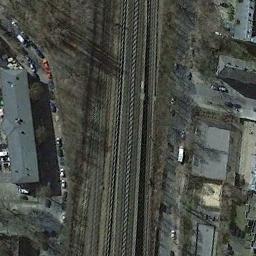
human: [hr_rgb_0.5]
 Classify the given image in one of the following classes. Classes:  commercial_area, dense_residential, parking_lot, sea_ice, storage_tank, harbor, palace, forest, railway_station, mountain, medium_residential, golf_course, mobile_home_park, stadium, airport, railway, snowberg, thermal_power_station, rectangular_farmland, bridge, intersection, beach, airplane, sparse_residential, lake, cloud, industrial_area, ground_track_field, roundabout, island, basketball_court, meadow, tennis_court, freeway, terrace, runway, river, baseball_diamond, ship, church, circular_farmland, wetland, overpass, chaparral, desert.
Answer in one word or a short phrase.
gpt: railway